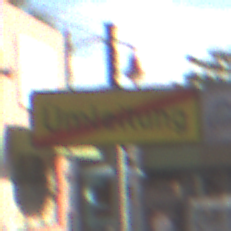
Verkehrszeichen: EndeDerUmleitungsankuendigung
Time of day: MorningAfternoon
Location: Outdoor (Special)
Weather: PartlyCloudy
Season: NotSpecified
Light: Natural